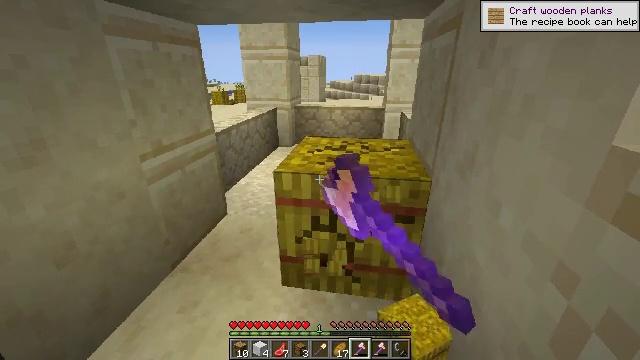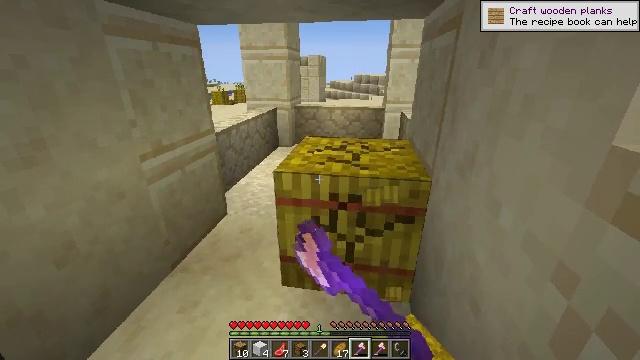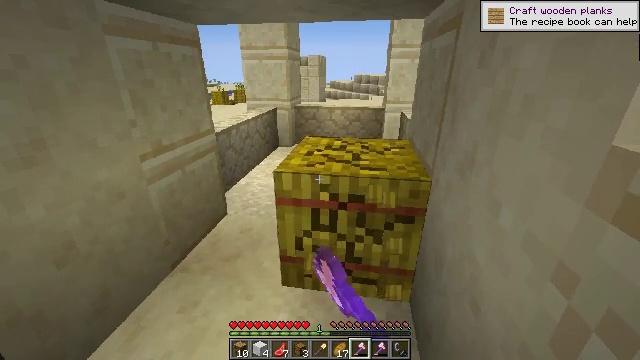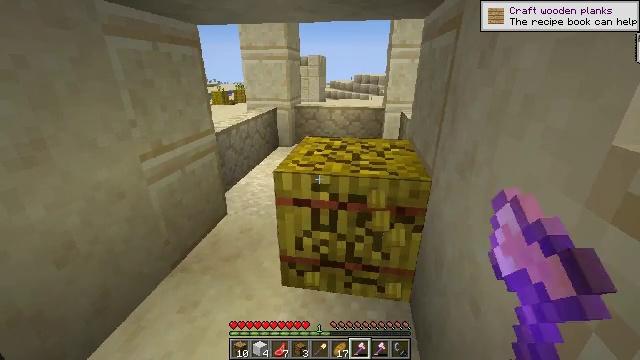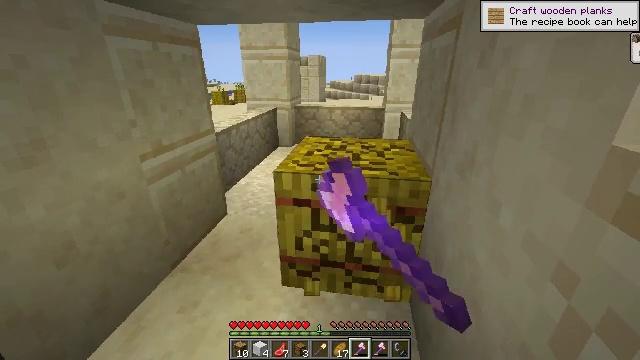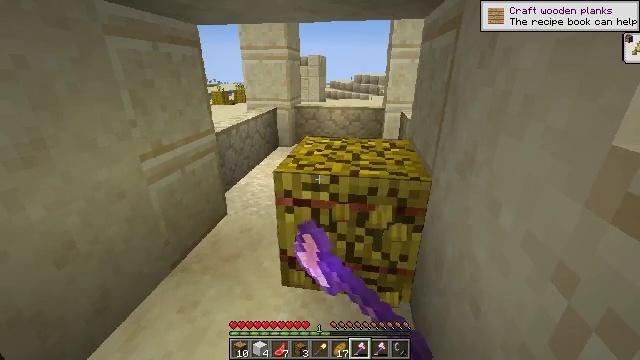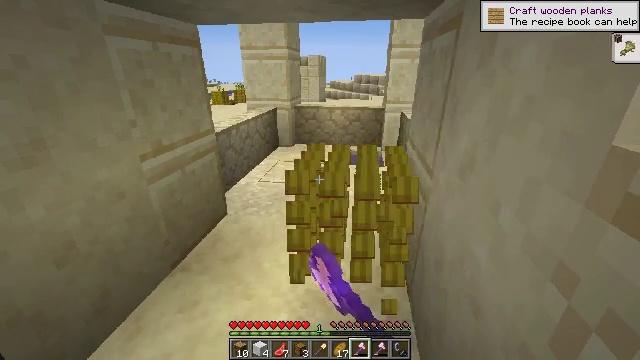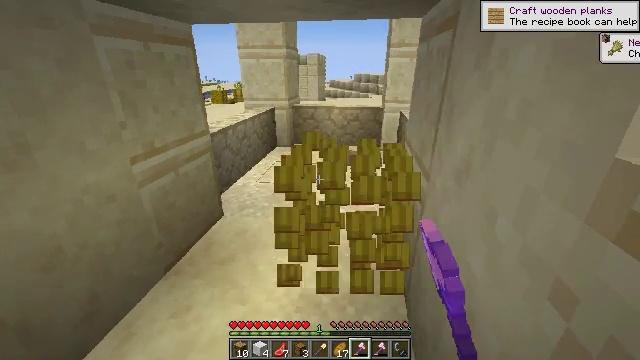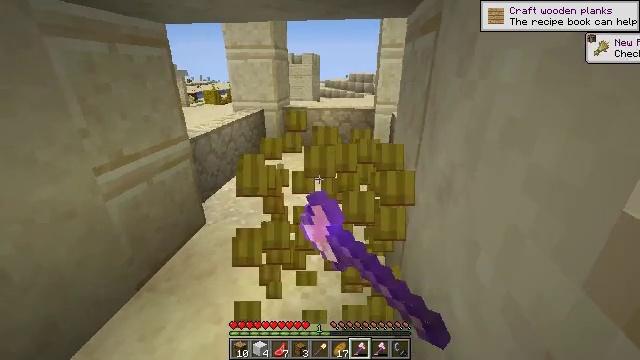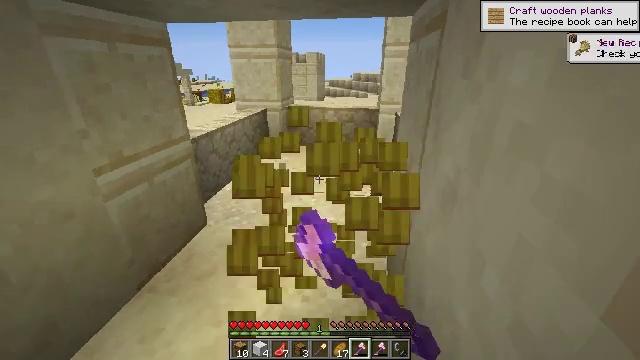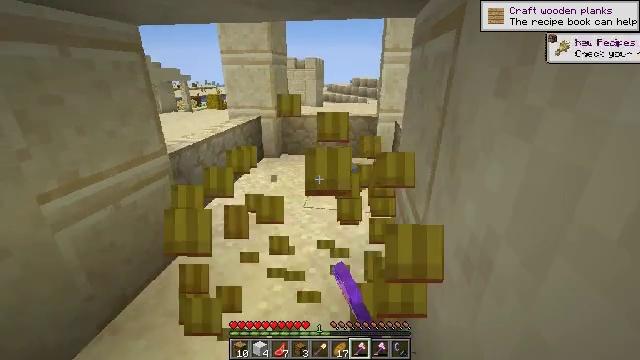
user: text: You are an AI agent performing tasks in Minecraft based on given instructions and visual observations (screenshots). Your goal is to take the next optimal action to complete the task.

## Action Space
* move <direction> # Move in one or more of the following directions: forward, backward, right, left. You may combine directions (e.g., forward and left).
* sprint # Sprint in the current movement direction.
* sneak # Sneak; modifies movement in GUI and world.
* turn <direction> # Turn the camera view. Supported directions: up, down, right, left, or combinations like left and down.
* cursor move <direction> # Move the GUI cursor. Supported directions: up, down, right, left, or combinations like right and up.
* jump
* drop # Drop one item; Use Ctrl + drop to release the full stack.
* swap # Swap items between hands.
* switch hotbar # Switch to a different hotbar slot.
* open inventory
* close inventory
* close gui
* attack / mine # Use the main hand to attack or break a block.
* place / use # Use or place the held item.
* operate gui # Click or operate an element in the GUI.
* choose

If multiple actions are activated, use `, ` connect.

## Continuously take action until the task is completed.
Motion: motion action
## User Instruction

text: Break the hay block to collect it.
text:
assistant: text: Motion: attack / mine
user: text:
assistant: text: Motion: attack / mine
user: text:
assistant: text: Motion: attack / mine
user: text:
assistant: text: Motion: attack / mine
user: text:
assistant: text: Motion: attack / mine
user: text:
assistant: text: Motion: attack / mine
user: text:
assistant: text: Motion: move forward and move right, attack / mine
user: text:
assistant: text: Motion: move forward and move right, attack / mine
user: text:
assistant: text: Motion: move forward and move right, attack / mine
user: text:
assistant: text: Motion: move forward and move right, turn up, attack / mine
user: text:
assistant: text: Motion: attack / mine